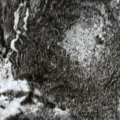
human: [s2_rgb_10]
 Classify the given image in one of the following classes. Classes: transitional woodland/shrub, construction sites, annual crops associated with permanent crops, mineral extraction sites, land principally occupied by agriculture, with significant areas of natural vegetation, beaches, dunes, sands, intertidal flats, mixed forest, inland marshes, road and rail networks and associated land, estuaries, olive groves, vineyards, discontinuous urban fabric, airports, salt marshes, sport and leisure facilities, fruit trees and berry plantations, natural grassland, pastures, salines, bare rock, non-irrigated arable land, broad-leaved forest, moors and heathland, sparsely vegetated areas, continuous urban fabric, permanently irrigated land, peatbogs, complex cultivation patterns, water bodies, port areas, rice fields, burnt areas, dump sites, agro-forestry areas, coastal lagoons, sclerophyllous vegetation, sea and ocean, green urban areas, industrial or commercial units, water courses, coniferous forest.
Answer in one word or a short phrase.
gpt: coniferous forest, peatbogs